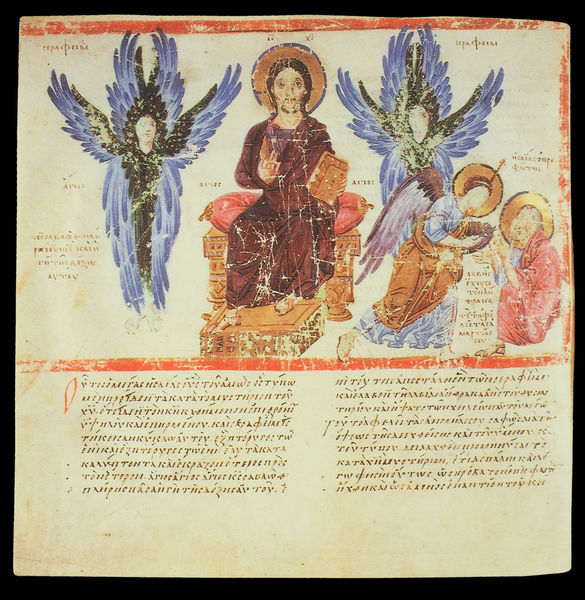
Titel: Kopie der Kosmographie des Cosmas Indicopleustes. Original aus 6 Jh. Konstantinopel.
Institution: Rom, Biblioteca Vaticana
Schlagwörter: blau, flügel, gott, hand, gelb, sitzen, zeichnung, rot, bibel, federn, gold, sessel, engel, schrift, linien, kissen, thron, buch, illustration, text, buchstaben, herrscher, tron, buchseite, heiligenschein, nimbus, christus, jesus, griechisch, segen, segnung, heilig, heilung, handschrift, latein, gabriel, buchmalerei, schrit, evangelium, weltenrichter, kyrillisch, illumination, serafin, illustrierung, heiligenschirm, heilogenschein, seraphin, theologisch